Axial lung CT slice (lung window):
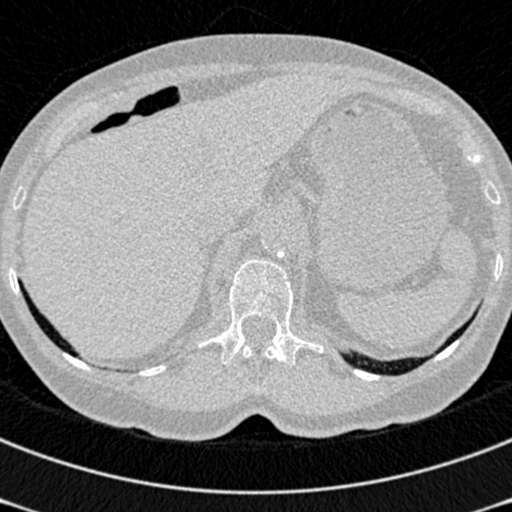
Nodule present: no